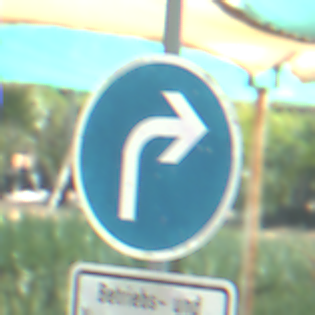
Verkehrszeichen: VorgeschriebeneFahrtrichtungRechts
Zusatzzeichen unten: BesondereFahrzeugeUndTransportgueter9
Umgebung: Roofed, Special
Tageszeit: MorningAfternoon
Wetter: PartlyCloudy
Licht: Natural
Jahreszeit: NotSpecified
Kontrast: MediumContrast